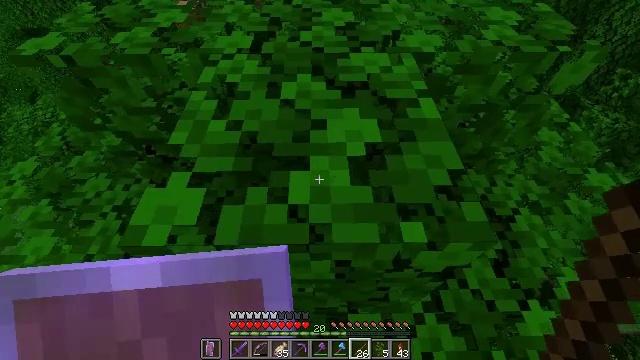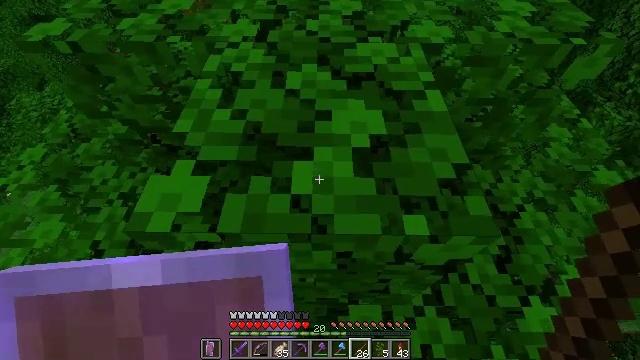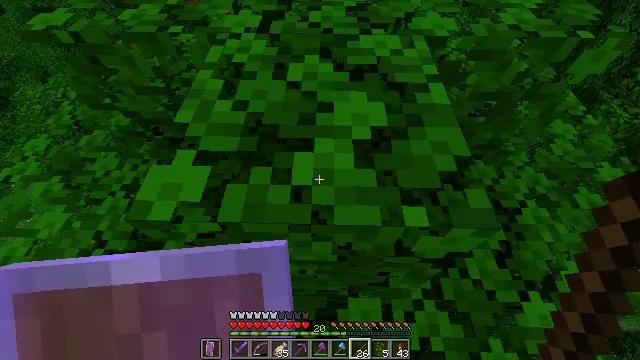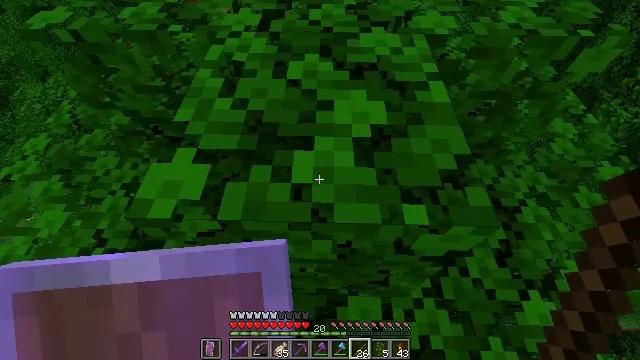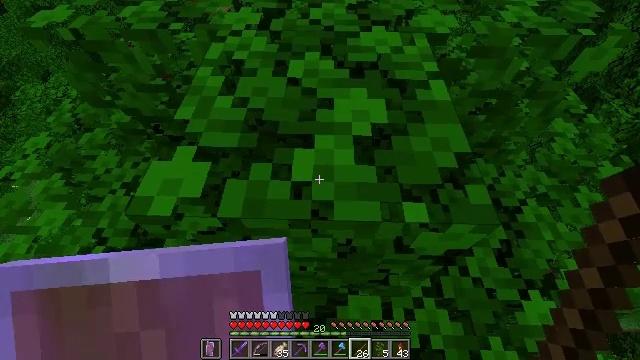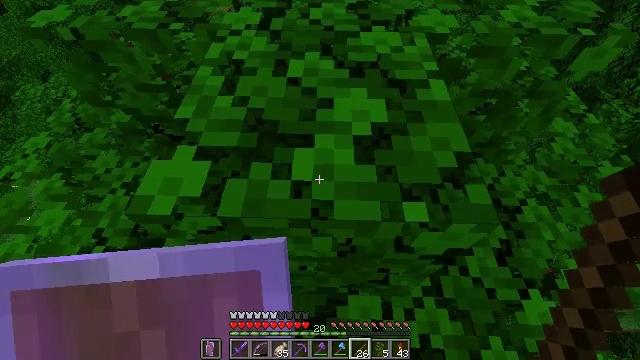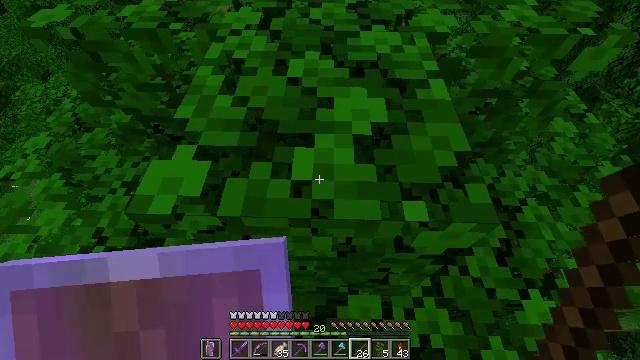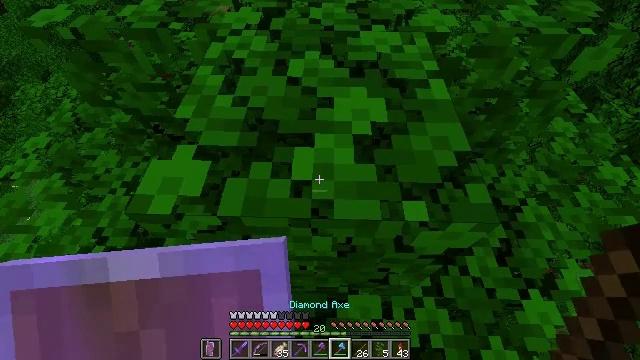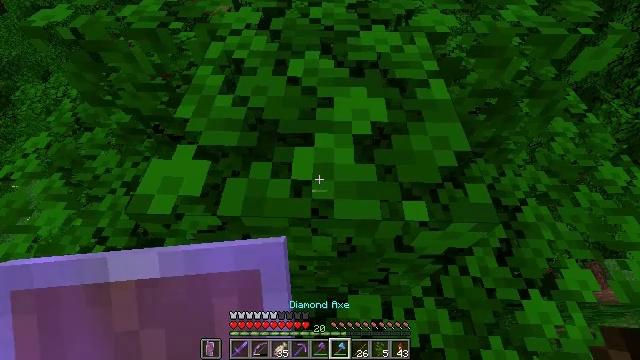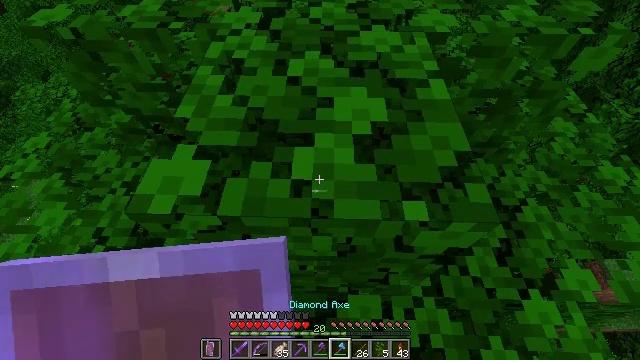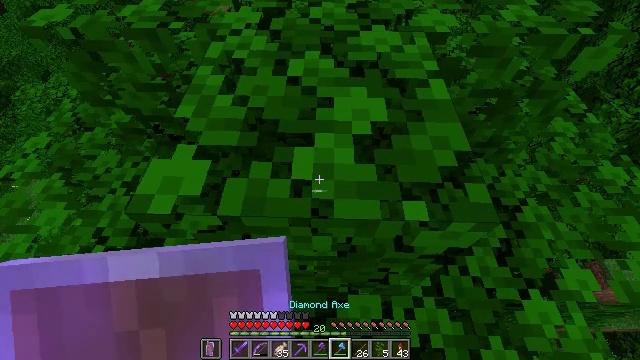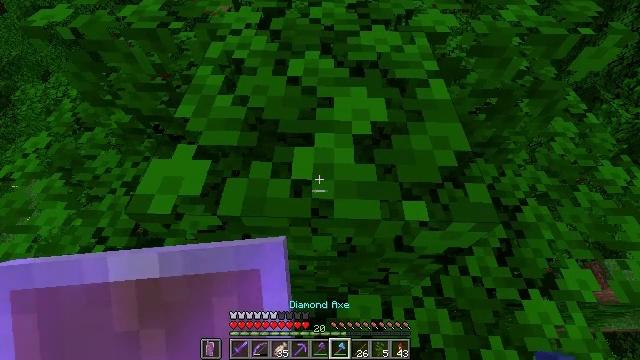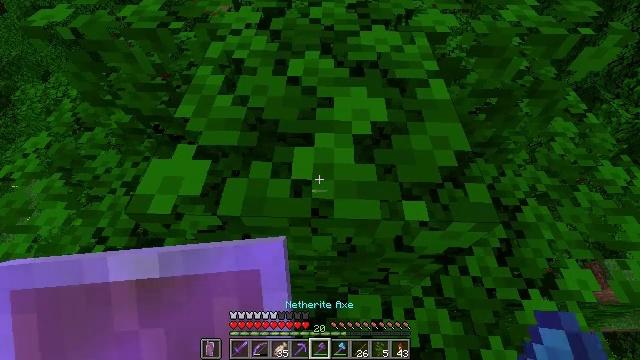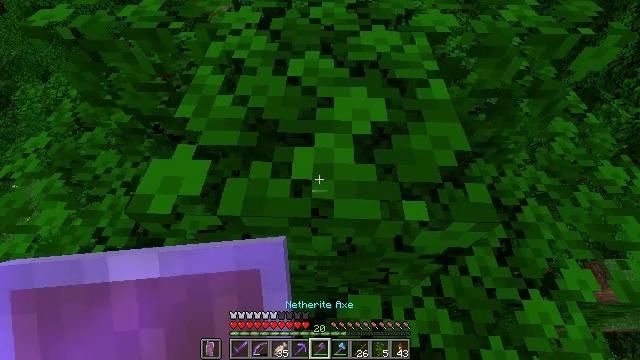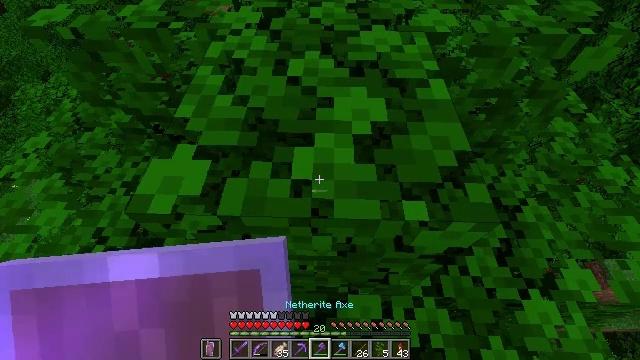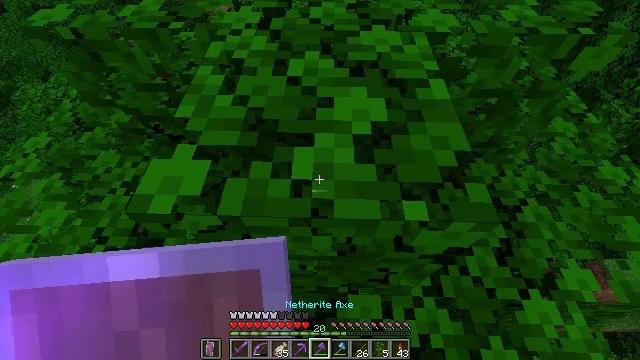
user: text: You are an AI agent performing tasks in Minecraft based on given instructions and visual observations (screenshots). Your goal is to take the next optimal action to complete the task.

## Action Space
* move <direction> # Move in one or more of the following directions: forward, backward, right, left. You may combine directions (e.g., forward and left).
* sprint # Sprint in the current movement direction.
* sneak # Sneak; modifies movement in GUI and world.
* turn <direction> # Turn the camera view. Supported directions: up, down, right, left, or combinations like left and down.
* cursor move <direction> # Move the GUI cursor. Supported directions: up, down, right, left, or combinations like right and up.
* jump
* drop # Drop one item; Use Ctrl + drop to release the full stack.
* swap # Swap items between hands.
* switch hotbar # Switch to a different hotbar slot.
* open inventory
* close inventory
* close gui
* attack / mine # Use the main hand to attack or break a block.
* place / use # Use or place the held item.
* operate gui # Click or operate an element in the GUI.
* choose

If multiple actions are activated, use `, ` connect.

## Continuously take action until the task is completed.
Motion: motion action
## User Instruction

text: Gather oak leaves by attacking.
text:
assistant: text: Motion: turn left and down
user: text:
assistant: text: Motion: turn down
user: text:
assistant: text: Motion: no_op
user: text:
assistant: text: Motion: no_op
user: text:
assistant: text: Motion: no_op
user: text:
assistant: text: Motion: no_op
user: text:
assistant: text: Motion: no_op
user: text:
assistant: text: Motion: no_op
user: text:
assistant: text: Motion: no_op
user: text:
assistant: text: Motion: no_op
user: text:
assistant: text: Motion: no_op
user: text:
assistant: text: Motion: no_op
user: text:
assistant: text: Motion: no_op
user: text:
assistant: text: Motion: no_op
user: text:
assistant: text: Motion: no_op
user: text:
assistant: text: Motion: no_op
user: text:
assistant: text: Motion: no_op
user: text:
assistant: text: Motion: no_op
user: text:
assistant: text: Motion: no_op
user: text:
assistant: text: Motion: no_op
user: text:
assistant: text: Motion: no_op
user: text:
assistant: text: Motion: no_op
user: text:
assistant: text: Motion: no_op
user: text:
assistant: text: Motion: no_op
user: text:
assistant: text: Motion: no_op
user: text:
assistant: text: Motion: no_op
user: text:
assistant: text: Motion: attack / mine
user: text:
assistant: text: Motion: attack / mine
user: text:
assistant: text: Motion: attack / mine
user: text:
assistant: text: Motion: attack / mine